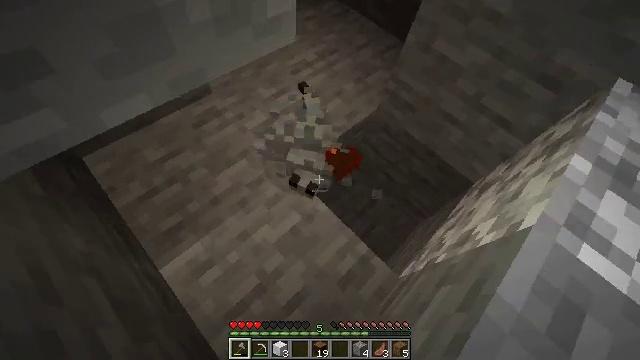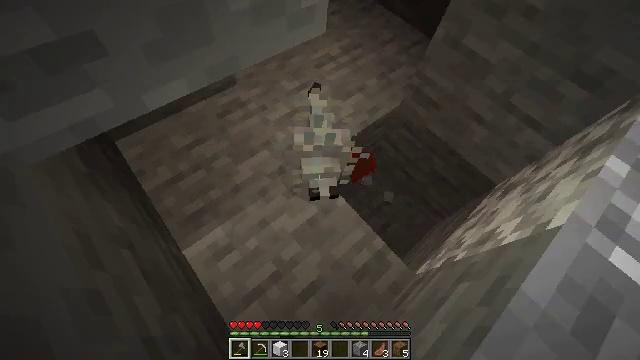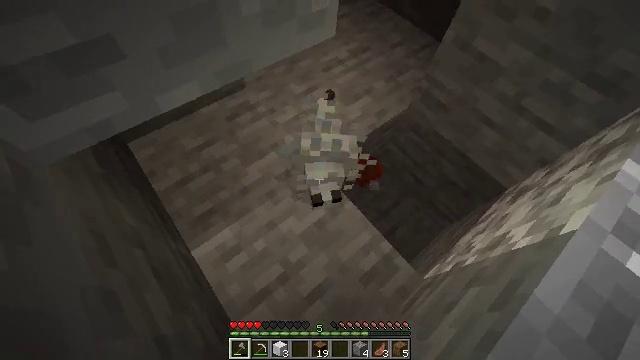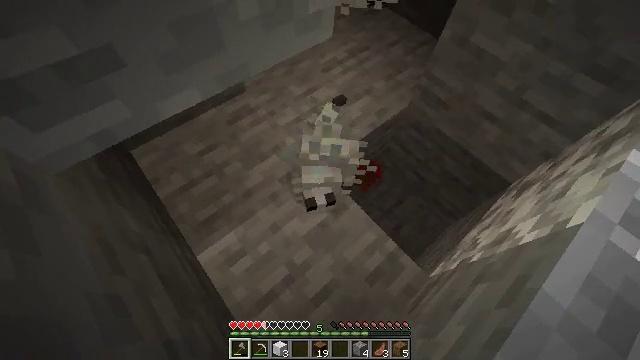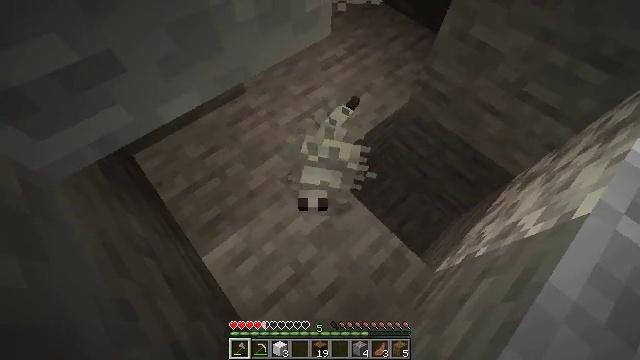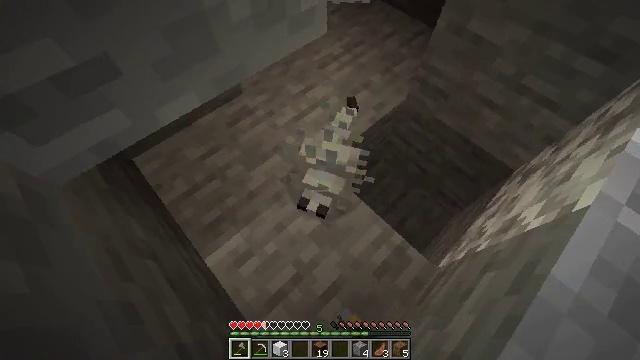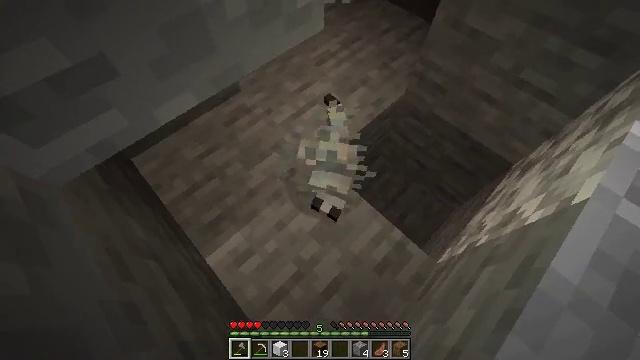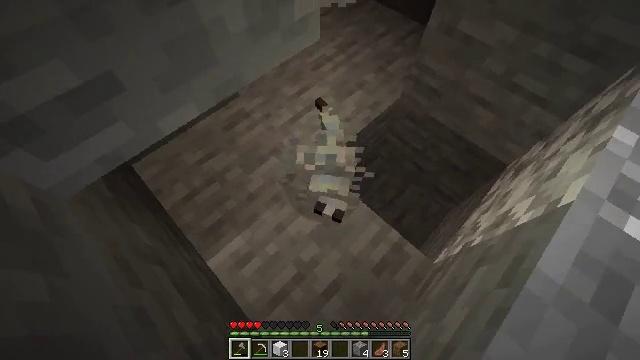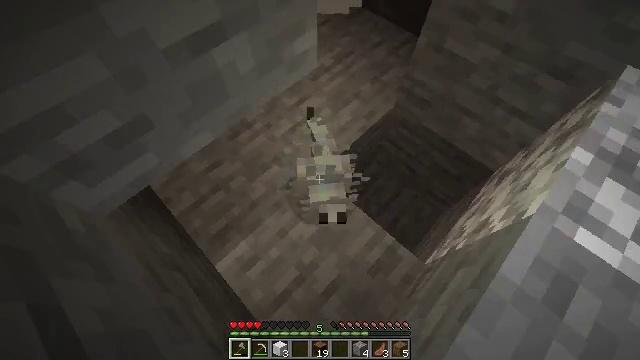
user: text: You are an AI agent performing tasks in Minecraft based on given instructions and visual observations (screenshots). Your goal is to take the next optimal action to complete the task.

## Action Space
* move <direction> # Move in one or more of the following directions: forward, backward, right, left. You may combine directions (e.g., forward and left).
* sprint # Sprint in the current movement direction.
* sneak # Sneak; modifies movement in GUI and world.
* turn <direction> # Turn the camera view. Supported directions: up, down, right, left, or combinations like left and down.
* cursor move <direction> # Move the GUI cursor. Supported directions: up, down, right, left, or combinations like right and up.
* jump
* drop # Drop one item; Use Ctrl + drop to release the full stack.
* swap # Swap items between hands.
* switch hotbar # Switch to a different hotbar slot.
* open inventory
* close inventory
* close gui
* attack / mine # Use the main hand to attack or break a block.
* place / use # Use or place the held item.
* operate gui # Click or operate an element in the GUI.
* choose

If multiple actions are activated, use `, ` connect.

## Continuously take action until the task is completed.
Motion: motion action
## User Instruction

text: Kill mobs.
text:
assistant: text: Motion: turn left and down, attack / mine, jump
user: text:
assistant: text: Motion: turn left, attack / mine, jump
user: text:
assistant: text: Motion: turn left, jump
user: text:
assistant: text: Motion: turn left, attack / mine, jump
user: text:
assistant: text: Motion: attack / mine, jump
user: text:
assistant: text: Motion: attack / mine, jump
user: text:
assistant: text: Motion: jump
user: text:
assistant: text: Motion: attack / mine, jump
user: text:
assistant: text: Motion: attack / mine, jump